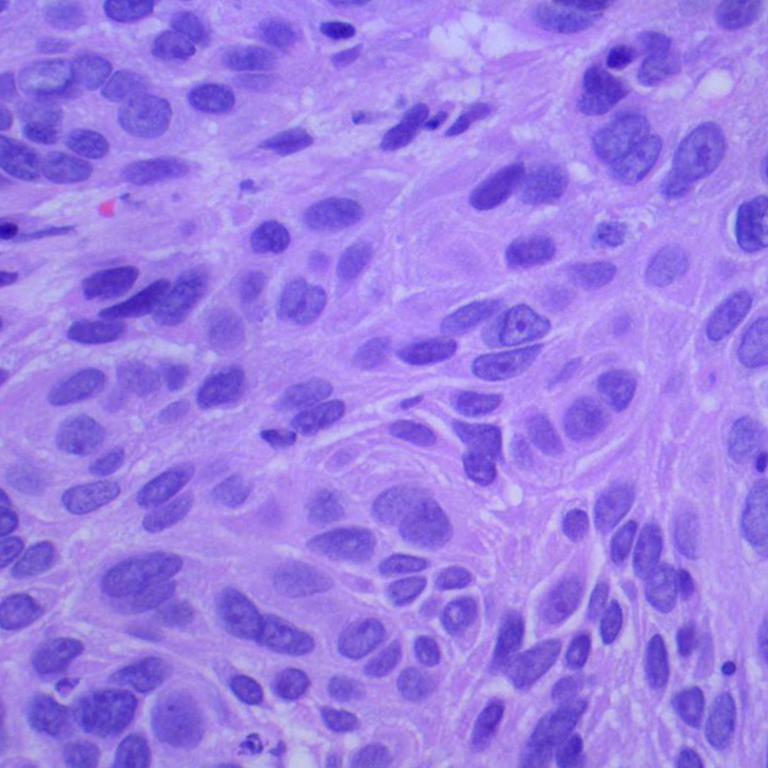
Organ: lung
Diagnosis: squamous carcinomas